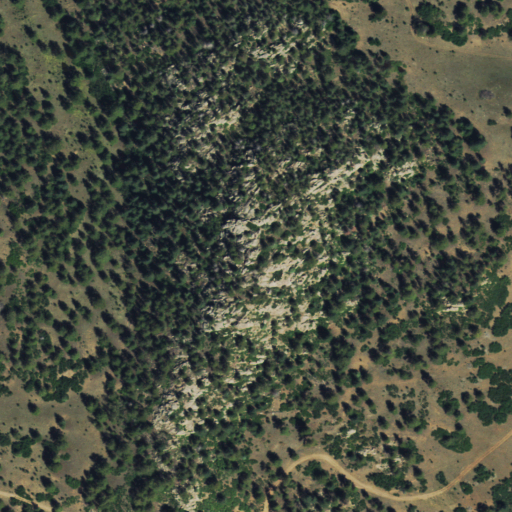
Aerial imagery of mountain in Colorado named Thompson Mountain containing evergreen forest and shrub